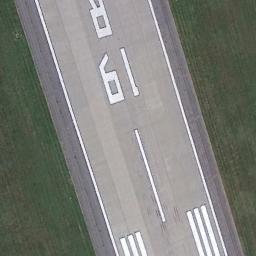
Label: runway